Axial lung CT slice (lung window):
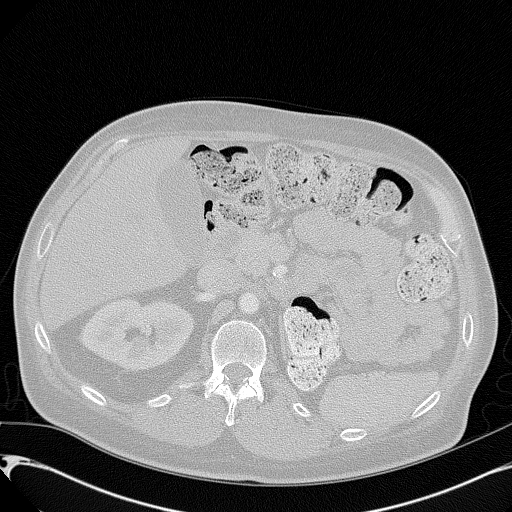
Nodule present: no